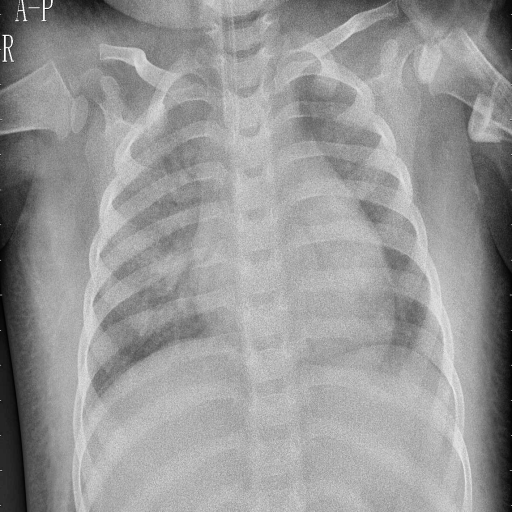
Finding: PNEUMONIA